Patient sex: F
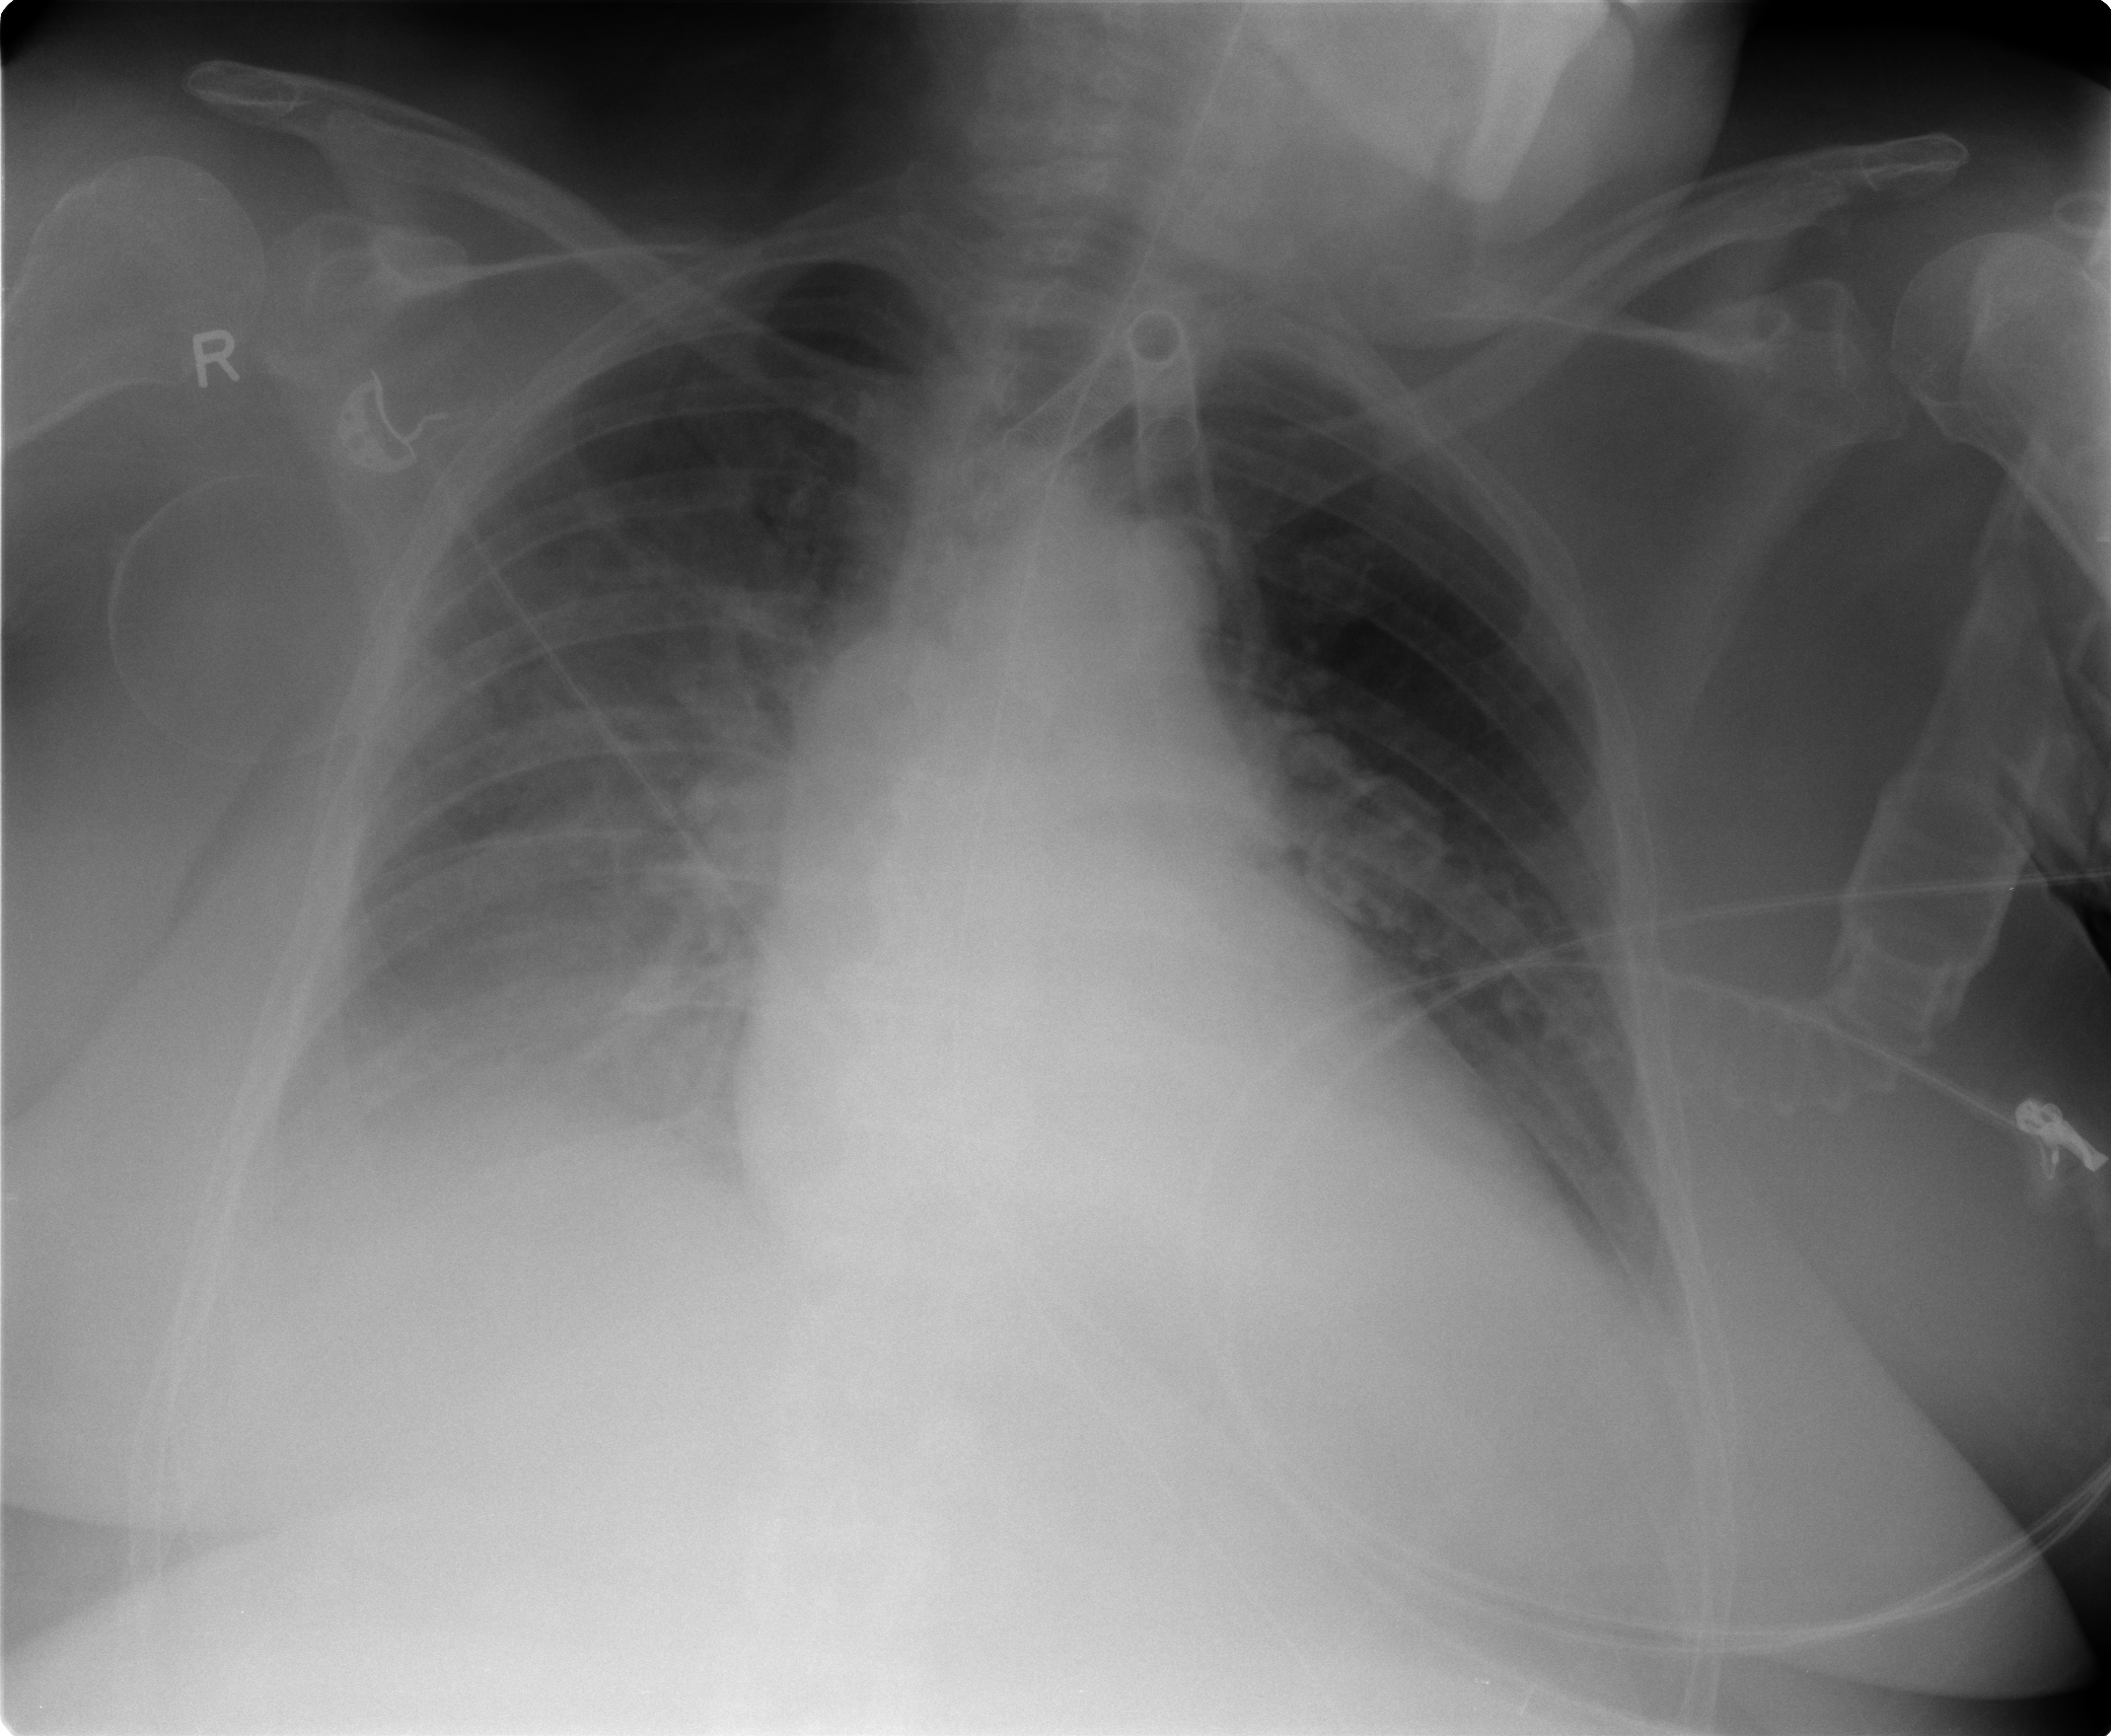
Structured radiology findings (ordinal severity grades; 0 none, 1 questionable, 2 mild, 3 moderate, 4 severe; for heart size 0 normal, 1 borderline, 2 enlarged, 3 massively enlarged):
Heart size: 2
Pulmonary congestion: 2
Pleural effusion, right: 2
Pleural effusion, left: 2
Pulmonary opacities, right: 1
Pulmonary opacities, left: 0
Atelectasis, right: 2
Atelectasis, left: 2